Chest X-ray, PA view. Patient: 47 years old, sex M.
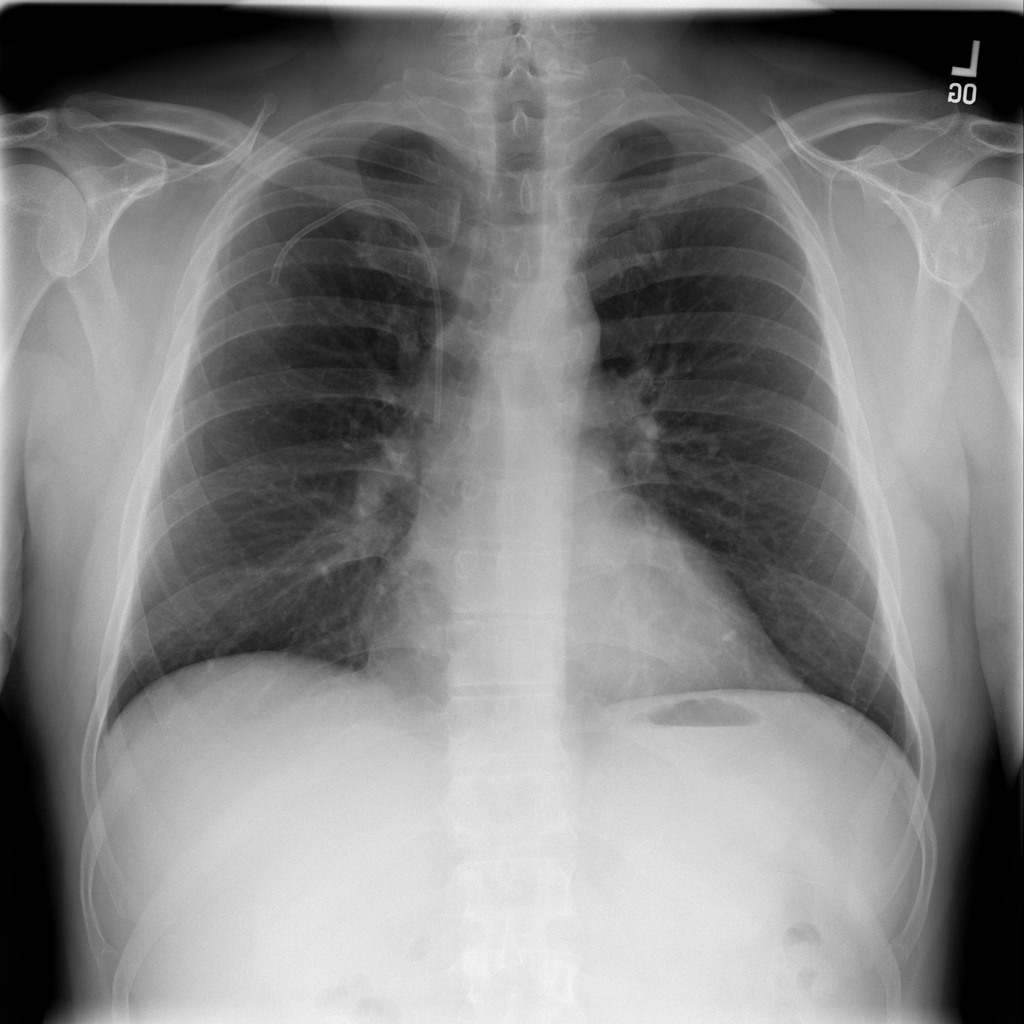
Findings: No Finding